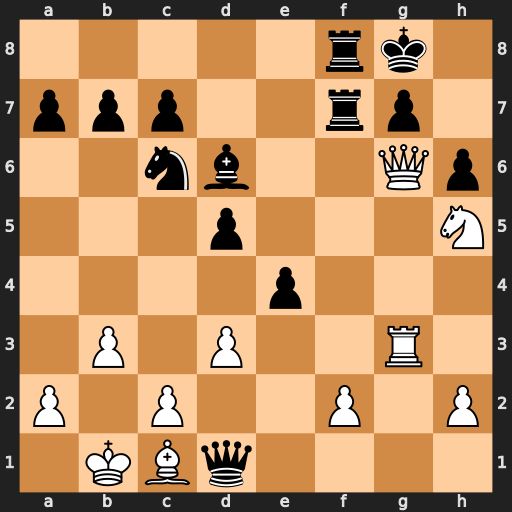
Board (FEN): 5rk1/ppp2rp1/2nb2Qp/3p3N/4p3/1P1P2R1/P1P2P1P/1KBq4
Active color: w
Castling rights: -
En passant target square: -
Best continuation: Nf6+ Kh8 Qh7#